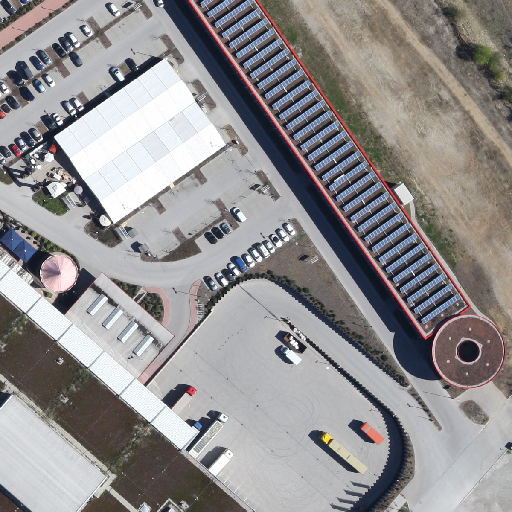
Referring expression: light-duty vehicle